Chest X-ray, AP view. Patient: 72 years old, sex M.
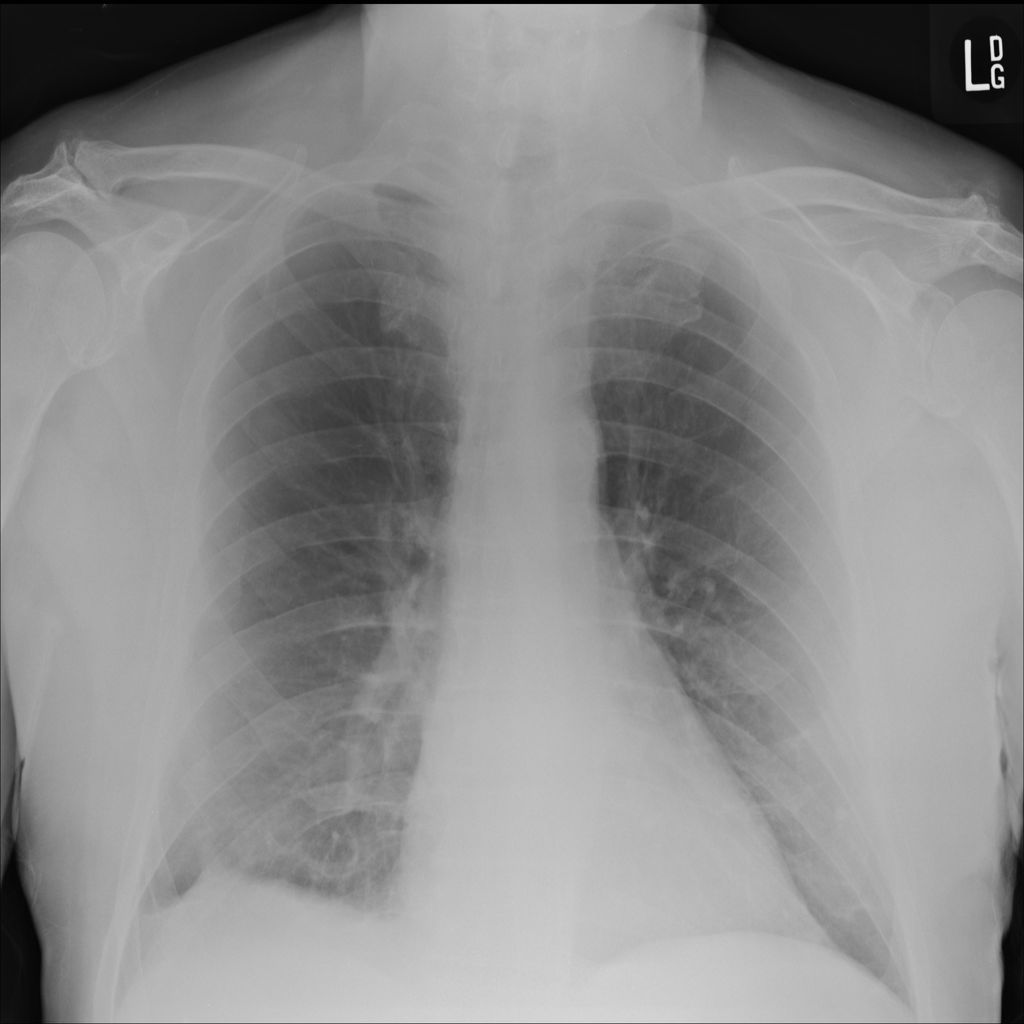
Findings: No Finding